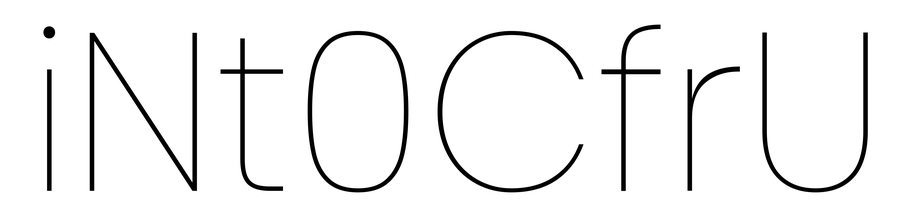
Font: Poppins-Thin